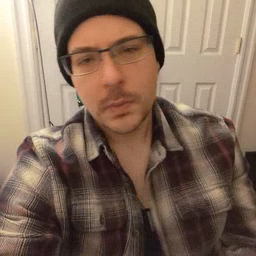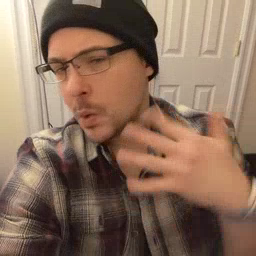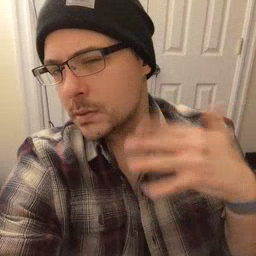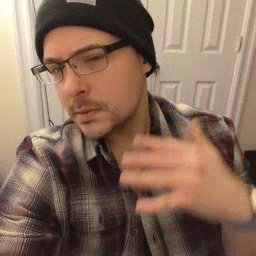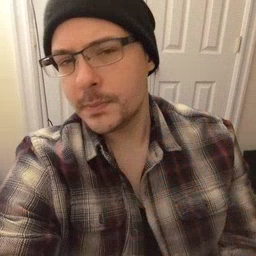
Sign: noisy